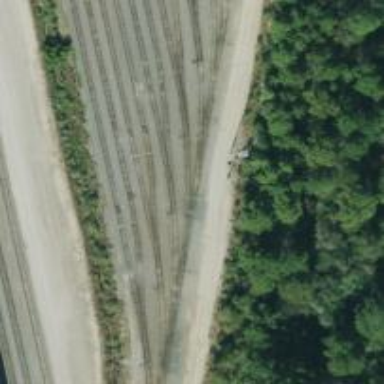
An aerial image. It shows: Railway siding with rails.